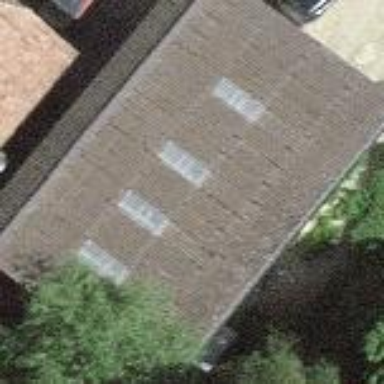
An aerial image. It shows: Shed building.